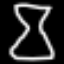
Label: hourglass